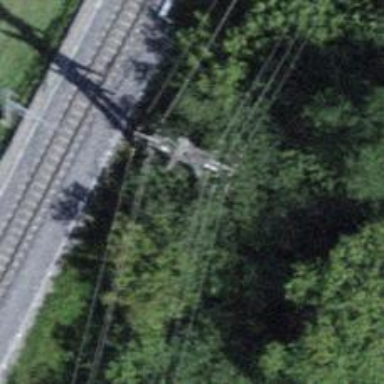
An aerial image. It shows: Power tower.